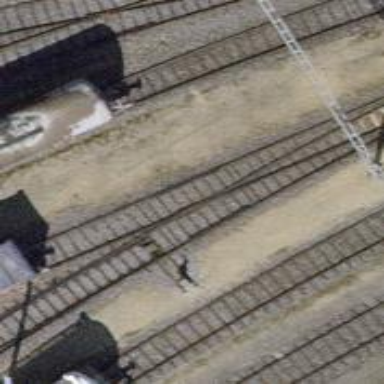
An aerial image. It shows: Railway switch.